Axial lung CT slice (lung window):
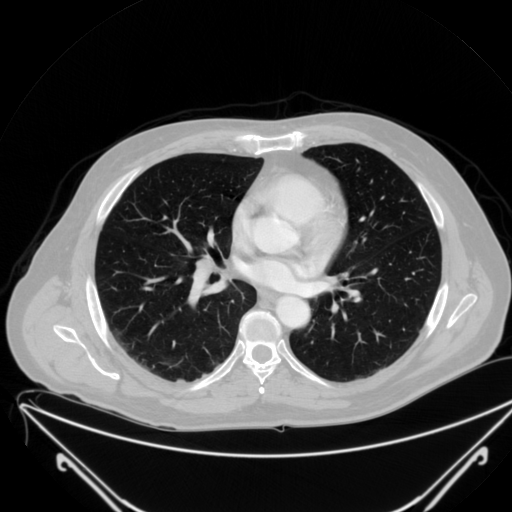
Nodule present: no